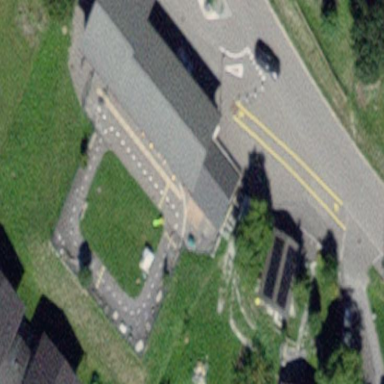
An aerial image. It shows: Kindergarten building.